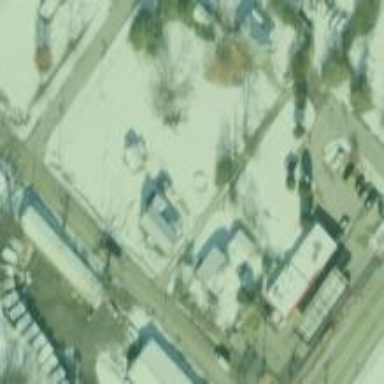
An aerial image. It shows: Fuel station.